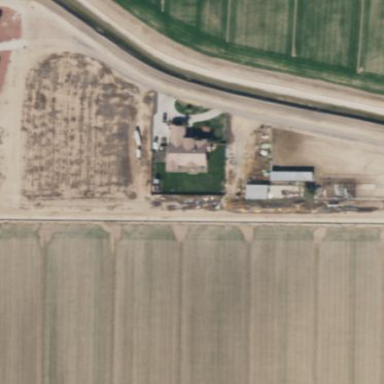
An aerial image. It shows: Farmyard area.